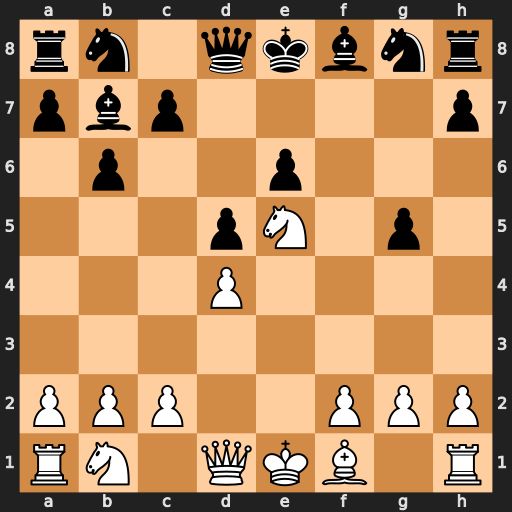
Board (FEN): rn1qkbnr/pbp4p/1p2p3/3pN1p1/3P4/8/PPP2PPP/RN1QKB1R
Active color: w
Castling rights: KQkq
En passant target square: -
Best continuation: Qh5+ Ke7 Qf7+ Kd6 Na3